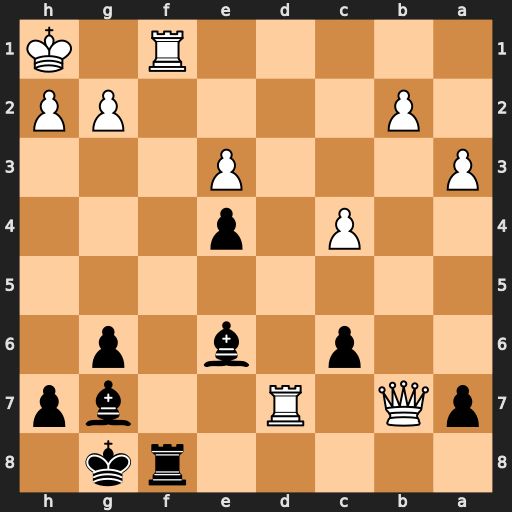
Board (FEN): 5rk1/pQ1R2bp/2p1b1p1/8/2P1p3/P3P3/1P4PP/5R1K
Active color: b
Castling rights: -
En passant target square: -
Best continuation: Rxf1#